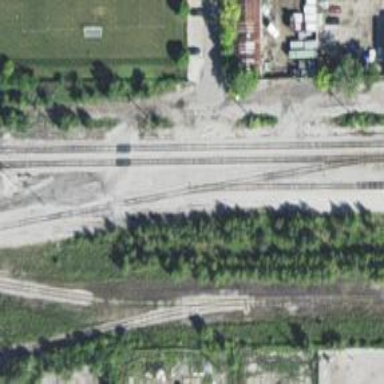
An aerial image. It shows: Abandoned railway yard is depicted.